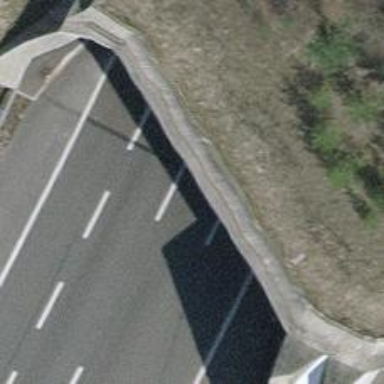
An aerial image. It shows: Tunnel on the motorway.